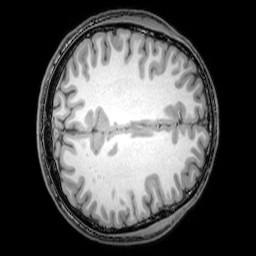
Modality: T1w
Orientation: axial
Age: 24
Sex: male
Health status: healthy
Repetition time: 0.081 s
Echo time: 0.037 s